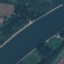
Land use / land cover: River